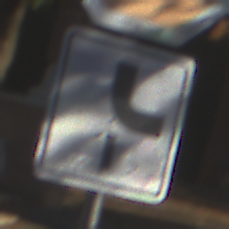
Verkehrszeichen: VerlaufVorfahrtsstrasse10
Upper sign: Stop
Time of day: MorningAfternoon
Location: Outdoor (Suburban)
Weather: Clear
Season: NotSpecified
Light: Natural